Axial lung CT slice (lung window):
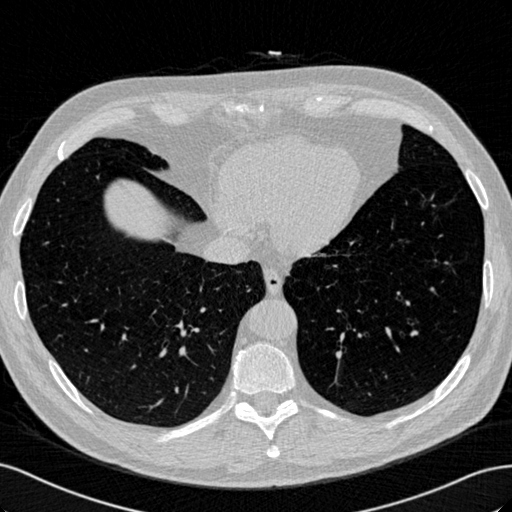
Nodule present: no